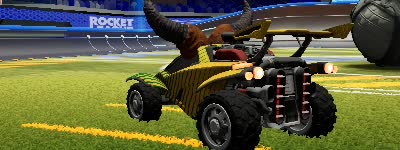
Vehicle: octane